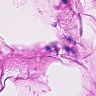
Metastatic tissue present: no